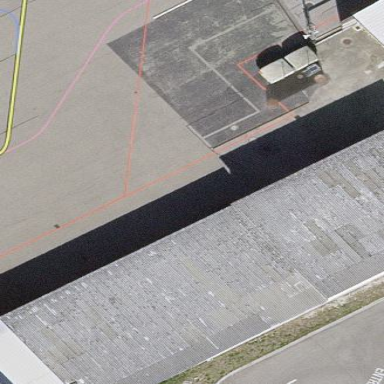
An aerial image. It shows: Hangar building.